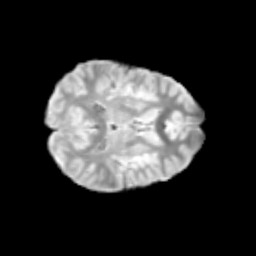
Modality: T2w
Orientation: axial
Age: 11
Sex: female
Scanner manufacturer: siemens
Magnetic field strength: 3 T
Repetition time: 3.8 s
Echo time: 0.07 s